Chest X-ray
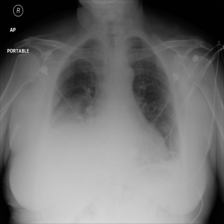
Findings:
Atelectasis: negative
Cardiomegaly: negative
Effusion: positive
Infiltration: positive
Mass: negative
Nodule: negative
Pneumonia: negative
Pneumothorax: negative
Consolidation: positive
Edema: negative
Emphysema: negative
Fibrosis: negative
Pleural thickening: negative
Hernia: negative